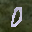
Label: 0